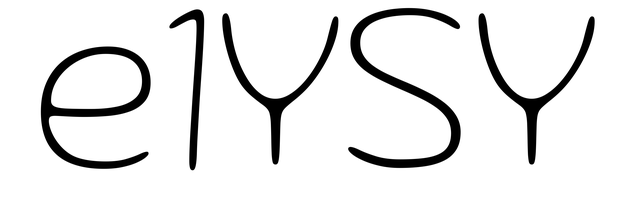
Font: Gluten_Thin